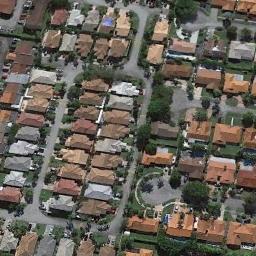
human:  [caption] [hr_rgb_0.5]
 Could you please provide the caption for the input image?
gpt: There are many roads and neatly arranged houses and trees in densely populated areas .

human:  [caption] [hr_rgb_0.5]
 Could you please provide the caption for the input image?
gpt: The color of the house is different .

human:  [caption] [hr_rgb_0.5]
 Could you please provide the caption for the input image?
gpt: A dense residential area has lots of trees and houses arranged neatly while some roads go through the residential area .

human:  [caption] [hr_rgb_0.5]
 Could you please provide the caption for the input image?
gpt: There are many brown buildings and some gray buildings arranged neatly on dense residential area .

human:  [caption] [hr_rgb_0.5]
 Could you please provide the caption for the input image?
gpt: The dense residential is next to the road and some trees .